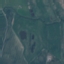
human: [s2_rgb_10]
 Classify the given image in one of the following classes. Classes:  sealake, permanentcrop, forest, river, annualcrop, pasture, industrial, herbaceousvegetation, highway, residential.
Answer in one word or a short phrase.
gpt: Pasture